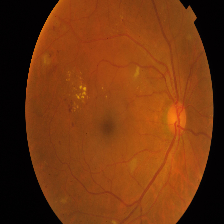
Diabetic retinopathy grade: Proliferative DR